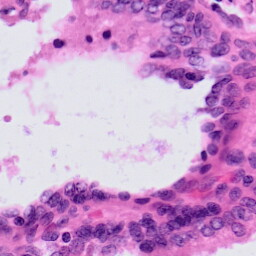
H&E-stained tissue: Prostate